Question: I've done a few configurations (inlines, filters, order_by...) to the Django admin interface but I would like to change the behavior of the save button when you add a new item. Take a look at my interface (It is in French, but it should be easy to understand prix:price - enregistrer:save)

I have three price field, one for the current item price and two other for previous prices. Like that, I always see what the older prices were.
And maybe one more thing : is it possible that when save(enregistrer) is clicked, I can return to a particular page, and not to the list of all objects?
Thanks for helping!
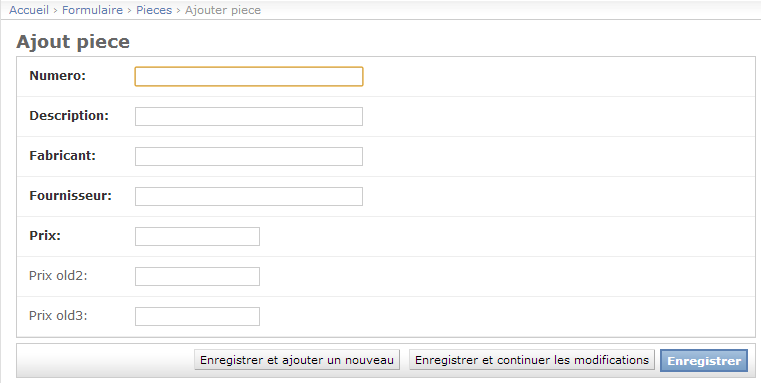
Answer: You can override admin save method like that:
'''
class MyModelAdmin(admin.ModelAdmin):
def save_model(self, request, obj, form, change):
# custom stuff here
obj.save()
'''
and this question may help you with redirect after save:
<URL>